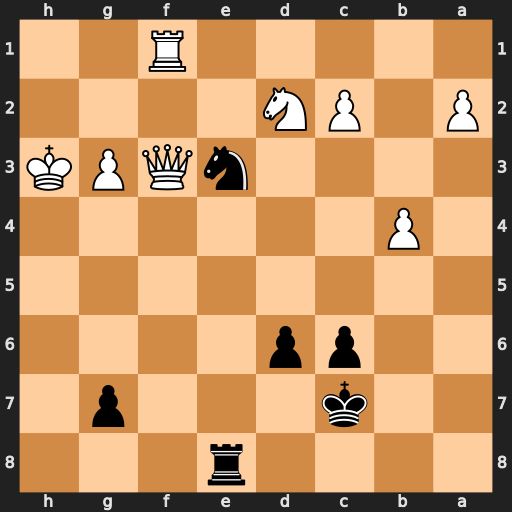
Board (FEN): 4r3/2k3p1/2pp4/8/1P6/4nQPK/P1PN4/5R2
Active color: b
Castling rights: -
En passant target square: -
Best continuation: Rh8+ Qh5 Rxh5#